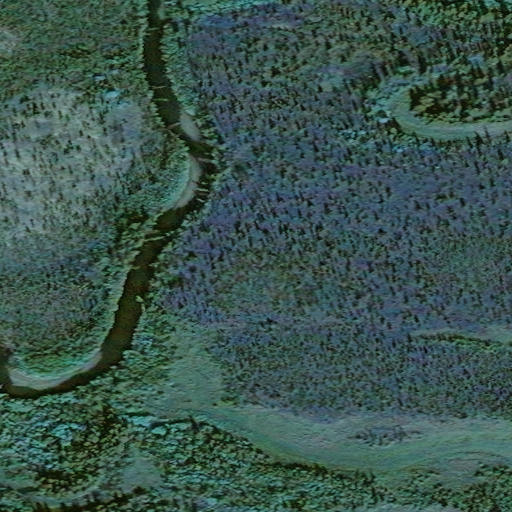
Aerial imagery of valley in Alaska named Ruby Gulch containing only unknown